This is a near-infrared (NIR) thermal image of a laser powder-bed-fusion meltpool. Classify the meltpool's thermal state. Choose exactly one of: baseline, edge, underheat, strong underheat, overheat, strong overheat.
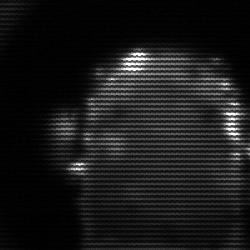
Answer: baseline